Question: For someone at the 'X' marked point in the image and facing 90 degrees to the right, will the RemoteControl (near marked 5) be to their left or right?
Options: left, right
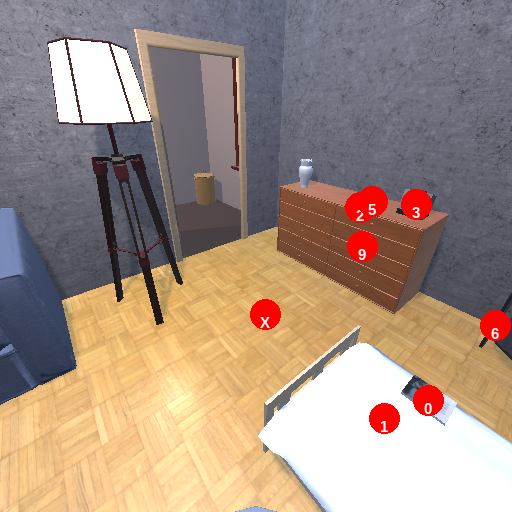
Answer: left